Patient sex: M
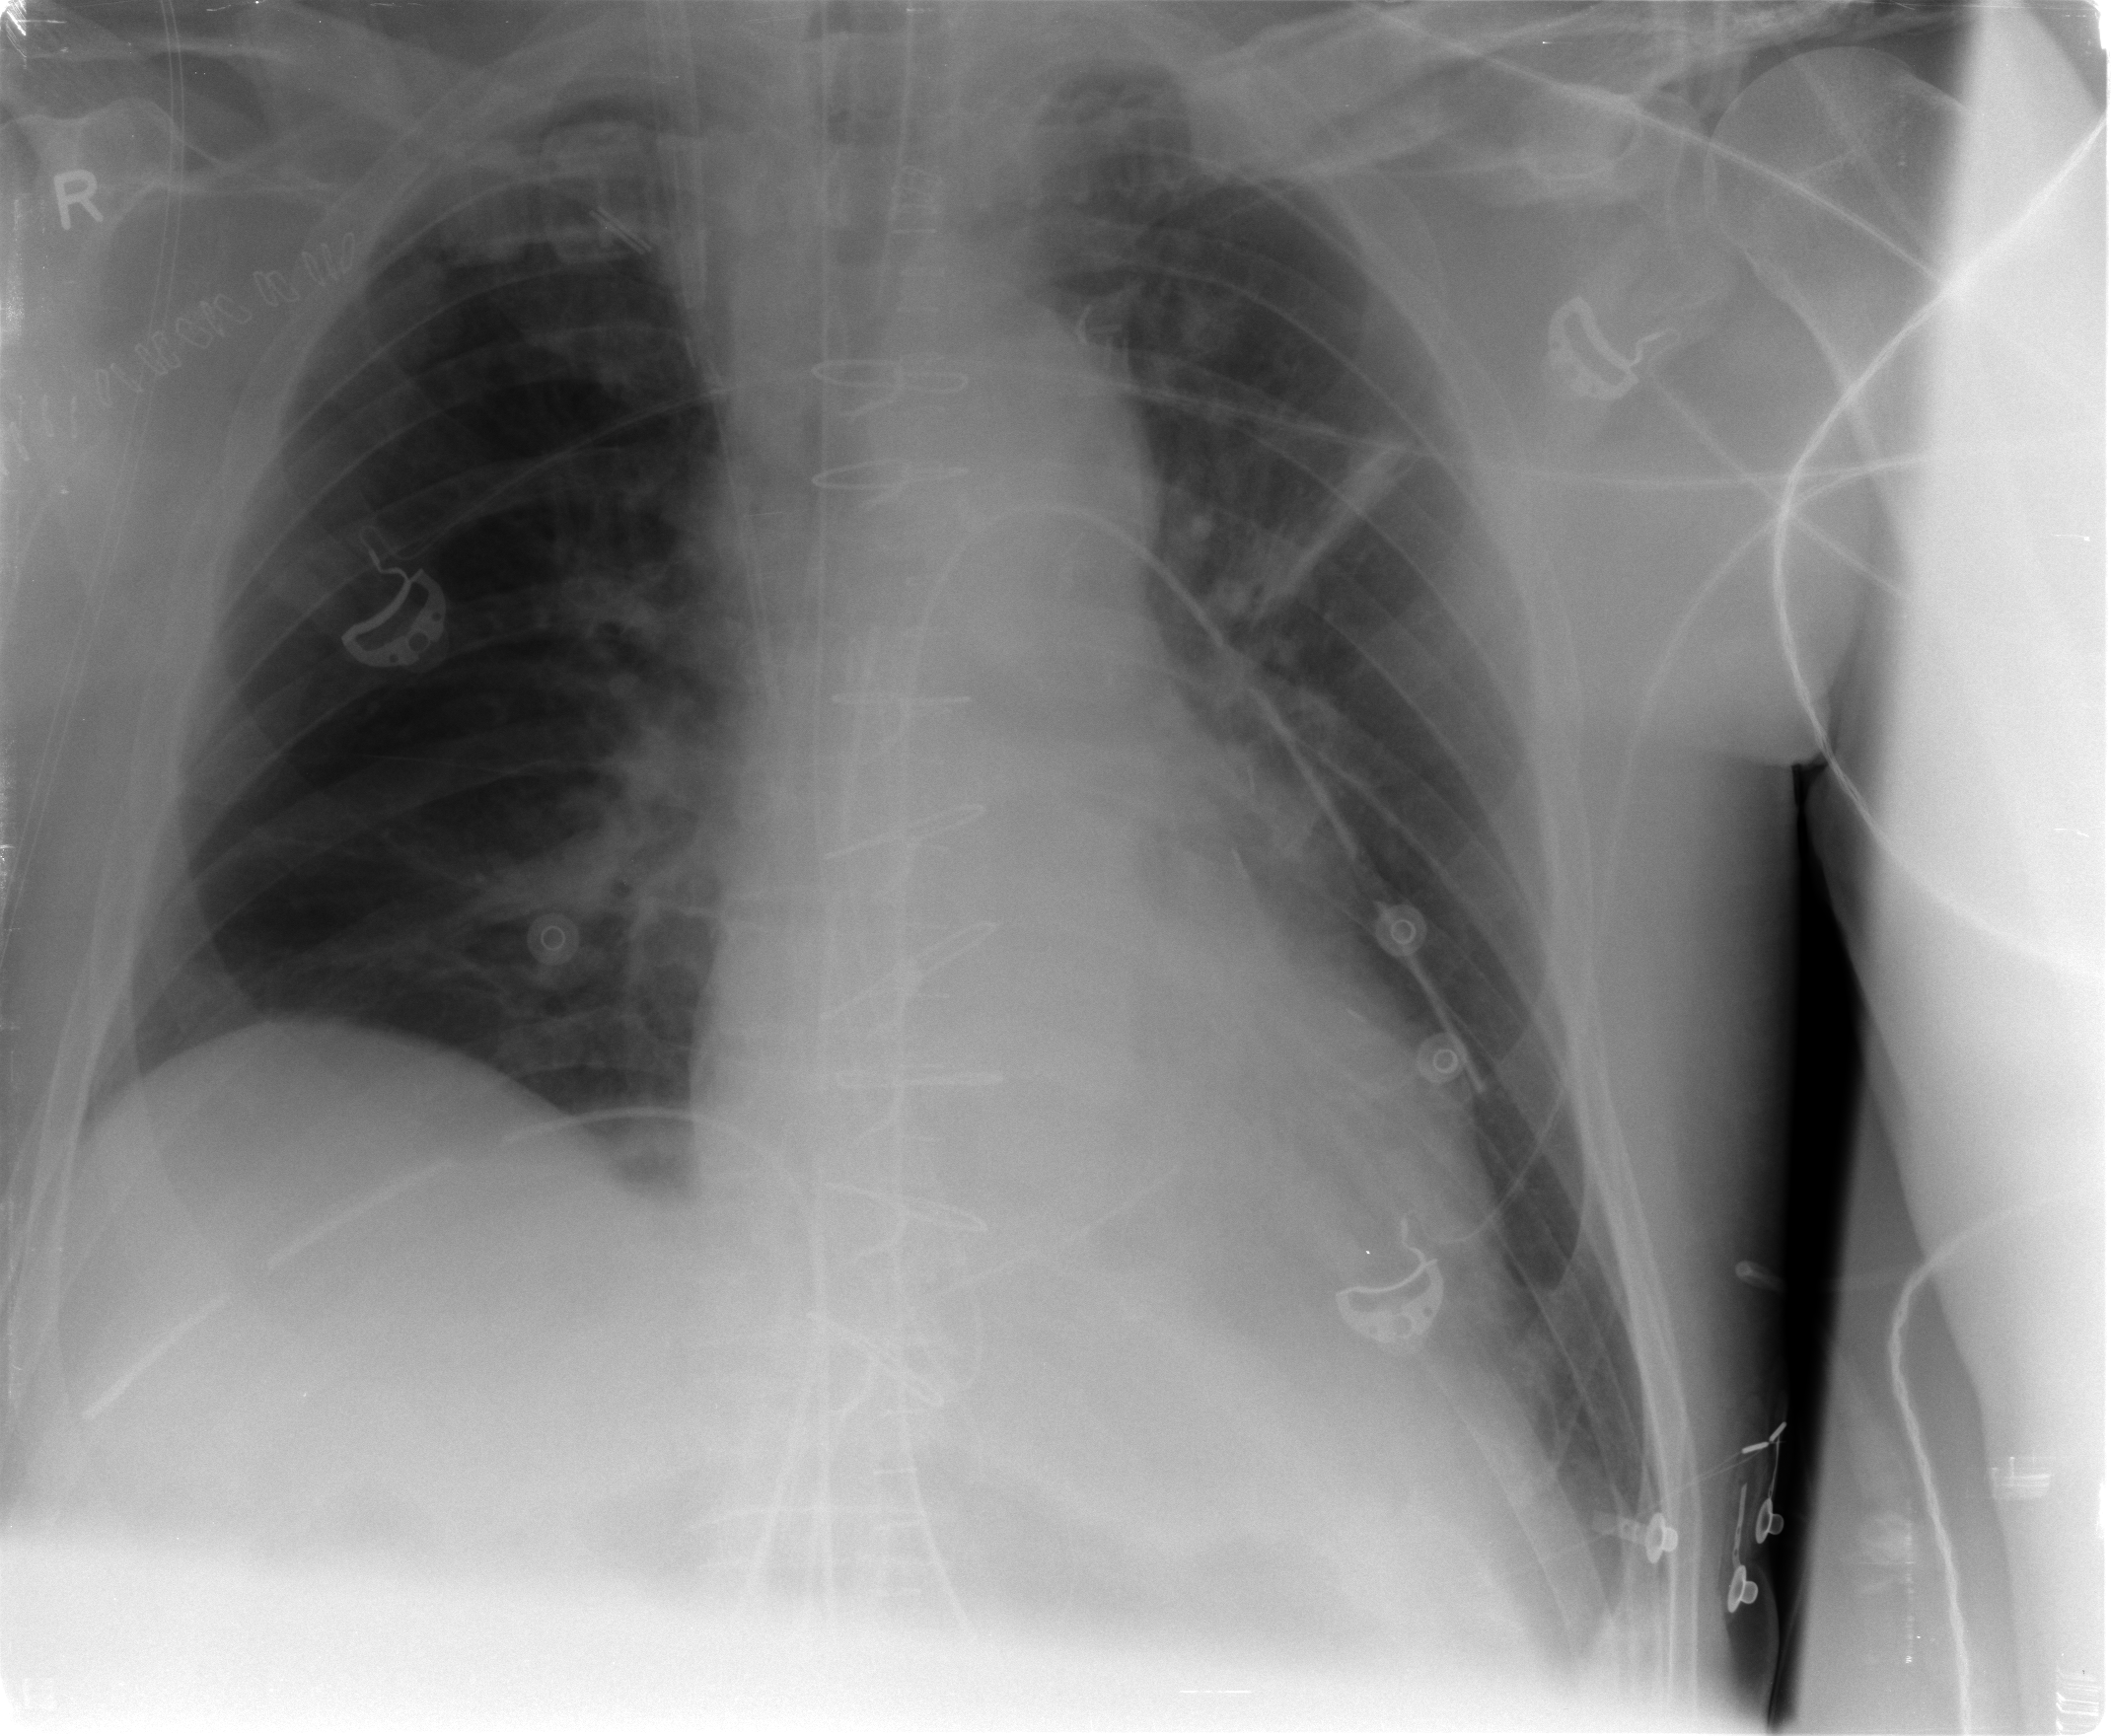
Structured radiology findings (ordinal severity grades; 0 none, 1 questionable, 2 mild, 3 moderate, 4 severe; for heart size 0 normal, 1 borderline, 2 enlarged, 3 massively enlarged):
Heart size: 1
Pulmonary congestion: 1
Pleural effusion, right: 0
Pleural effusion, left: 0
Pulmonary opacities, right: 0
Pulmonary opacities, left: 0
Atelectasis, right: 0
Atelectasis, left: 0